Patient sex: M
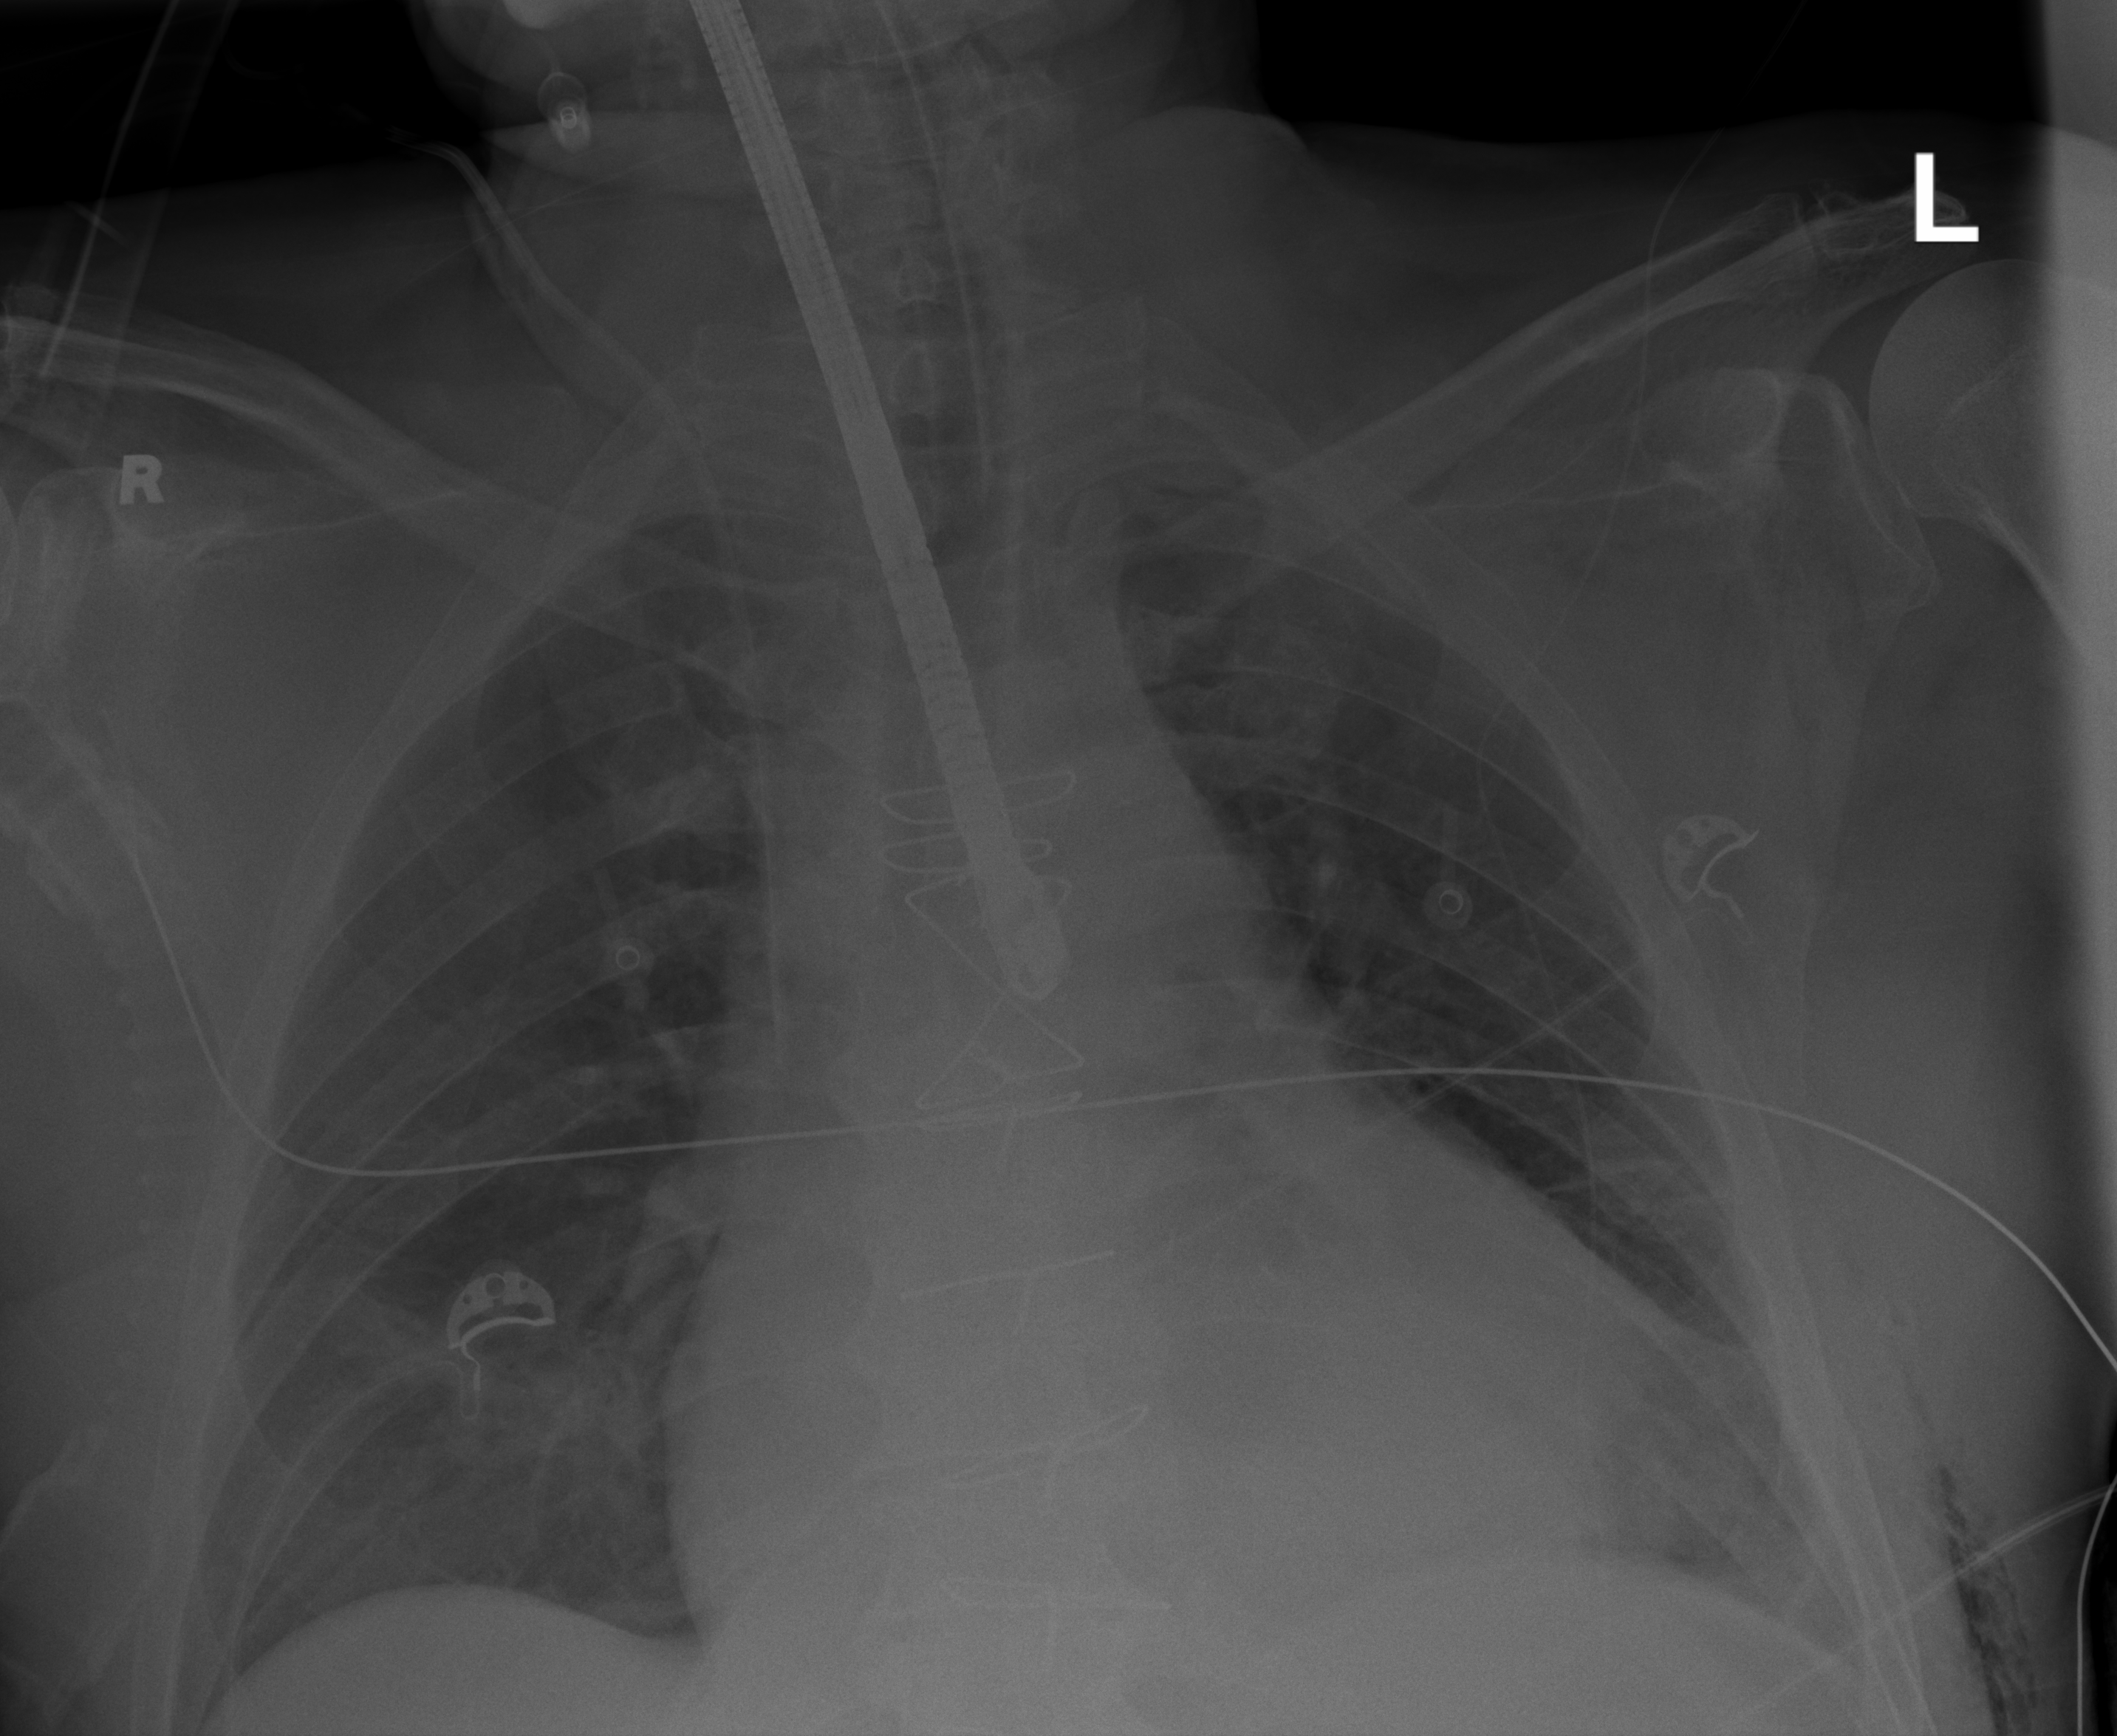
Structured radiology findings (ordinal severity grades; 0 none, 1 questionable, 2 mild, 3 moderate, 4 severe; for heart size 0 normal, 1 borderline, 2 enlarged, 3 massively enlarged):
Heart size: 2
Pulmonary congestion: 2
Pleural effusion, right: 2
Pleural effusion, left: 2
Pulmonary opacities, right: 1
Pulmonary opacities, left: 1
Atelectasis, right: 2
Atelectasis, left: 2